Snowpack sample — Snodgrass Mountain, Crested Butte, Colorado (2/4/25, 12:06 PM MST)
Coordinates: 38.923, -106.968
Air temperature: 35 °F
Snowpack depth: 80 cm
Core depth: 50 cm
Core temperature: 30.2 °F
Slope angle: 14°, slope face: 78°
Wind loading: low
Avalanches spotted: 0
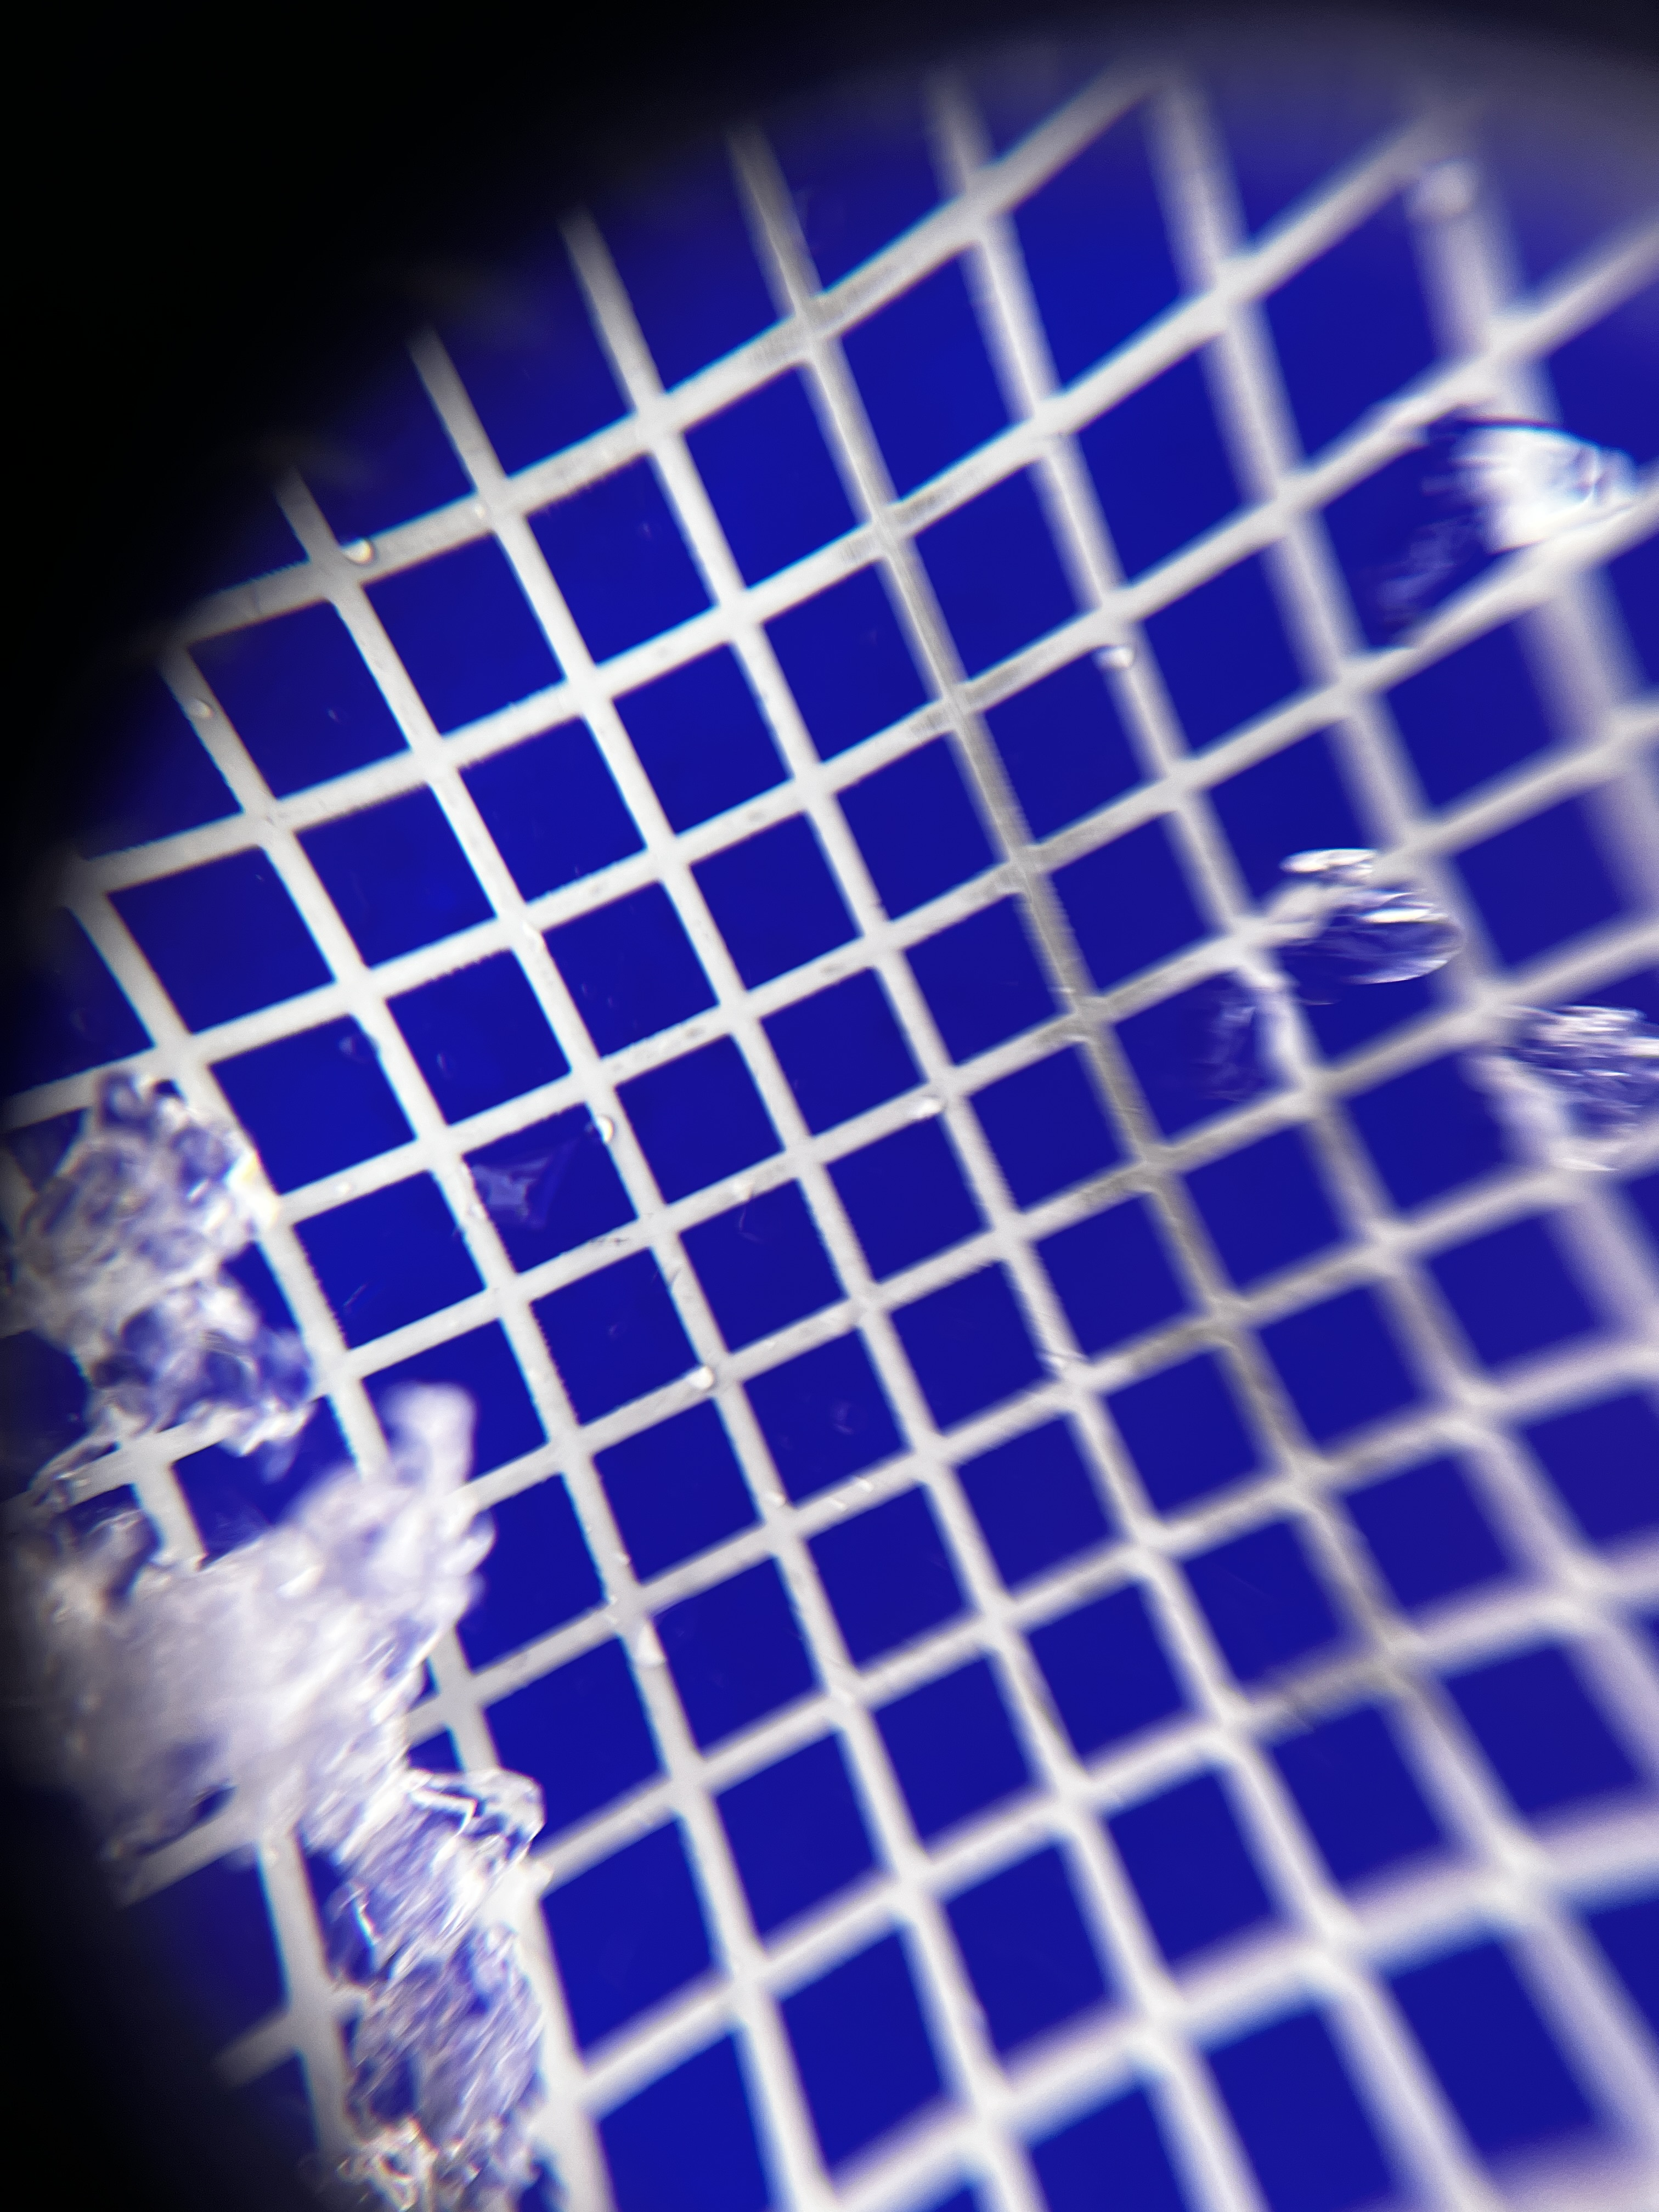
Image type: magnified_profile
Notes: No avalanches nearby, unusually warm weather for the last month reported by residents, Collected 25 yards from treeline